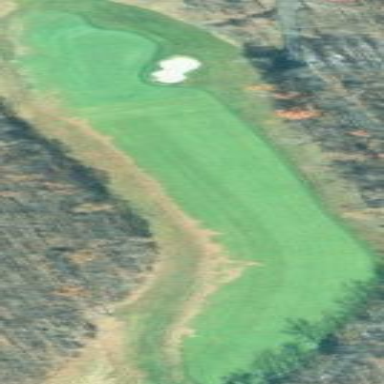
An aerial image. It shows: Golf fairway surrounded by grass.